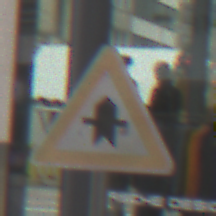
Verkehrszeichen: Vorfahrt
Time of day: Midday
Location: Outdoor (Urban)
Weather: Overcast
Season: NotSpecified
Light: Natural